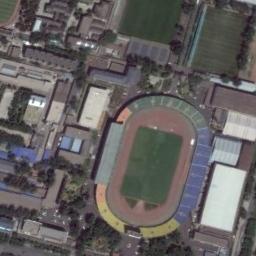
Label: stadium